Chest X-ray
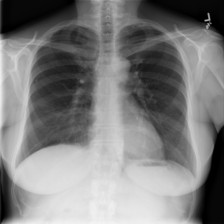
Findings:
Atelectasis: negative
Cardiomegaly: negative
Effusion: negative
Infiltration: negative
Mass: negative
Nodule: negative
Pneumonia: negative
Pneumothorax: negative
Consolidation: negative
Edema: negative
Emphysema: negative
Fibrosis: negative
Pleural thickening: negative
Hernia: negative